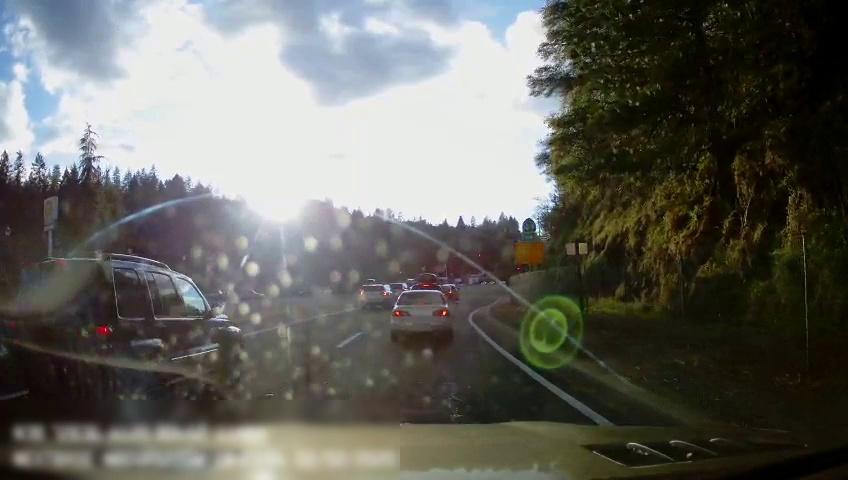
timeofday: Day
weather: Sunny
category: Drivable Space
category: Vehicles | Car
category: Vehicles | SUV
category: Vehicles | Car
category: Vehicles | SUV
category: Vehicles | Car
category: Vehicles | SUV
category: Vehicles | Car
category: Lanes | Current Lane
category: Lanes | Alternate Lane
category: Lanes | Alternate Lane
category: Lanes | Current Lane
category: Traffic | Signs
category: Traffic | Signs
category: Traffic | Signs